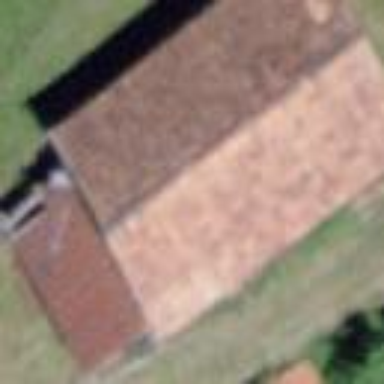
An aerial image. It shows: Rural barn.